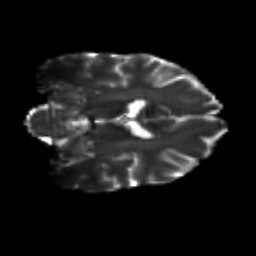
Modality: T2w
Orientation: coronal
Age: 22
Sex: male
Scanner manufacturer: siemens
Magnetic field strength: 3 T
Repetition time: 3.5 s
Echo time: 0.125 s